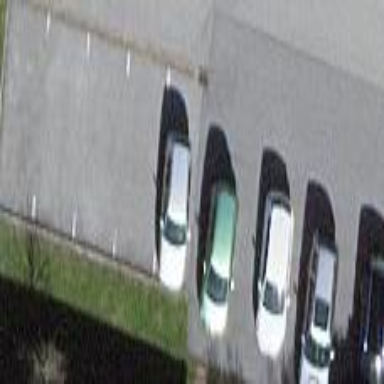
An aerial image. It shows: Parking area with surface.